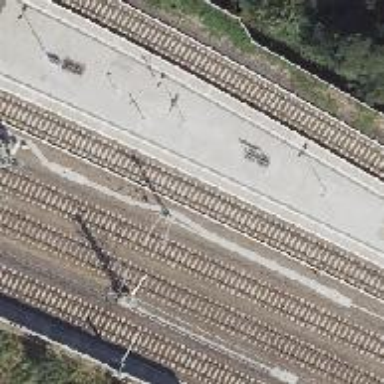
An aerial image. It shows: Stop for light rail public transport on the railway.